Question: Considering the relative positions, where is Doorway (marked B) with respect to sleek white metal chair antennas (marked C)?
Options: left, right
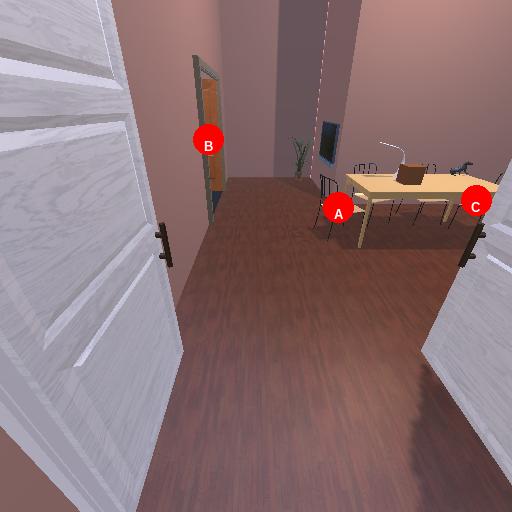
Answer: left